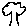
Label: tree